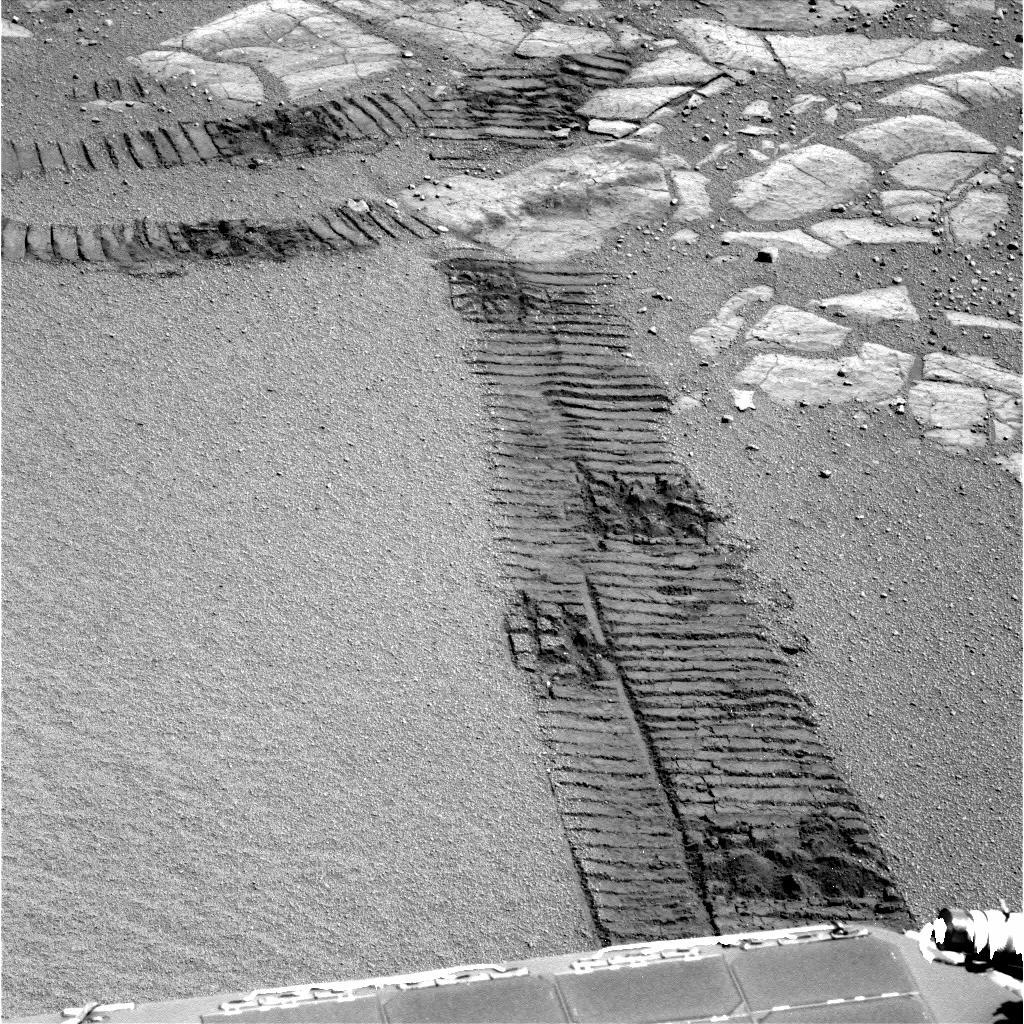
Terrain classes present: Background, Bedrock, Gravel / Sand / Soil, Track